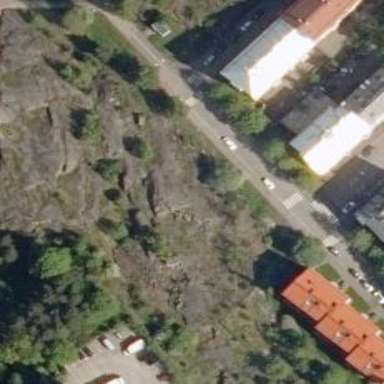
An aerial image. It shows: Natural cliff.